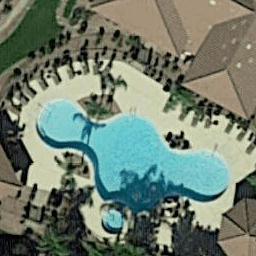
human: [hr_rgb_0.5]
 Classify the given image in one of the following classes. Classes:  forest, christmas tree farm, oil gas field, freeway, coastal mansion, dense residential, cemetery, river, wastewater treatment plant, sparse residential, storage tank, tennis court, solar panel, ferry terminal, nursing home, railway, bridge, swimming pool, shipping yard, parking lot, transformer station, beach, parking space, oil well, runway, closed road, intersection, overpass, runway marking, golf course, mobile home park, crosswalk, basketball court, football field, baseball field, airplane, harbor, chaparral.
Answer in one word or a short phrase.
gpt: swimming pool